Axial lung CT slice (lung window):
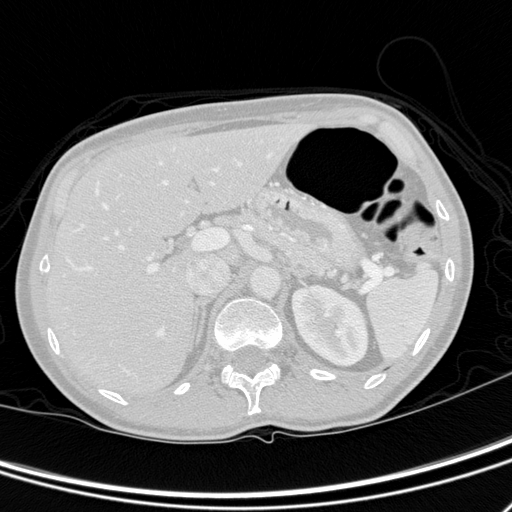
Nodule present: no